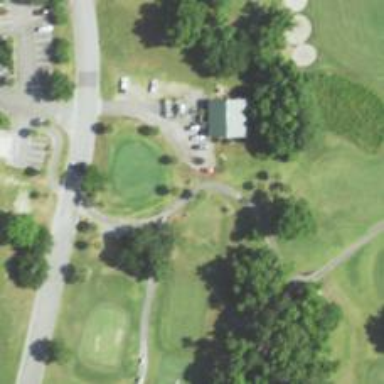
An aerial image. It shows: Footway that resembles golf path.